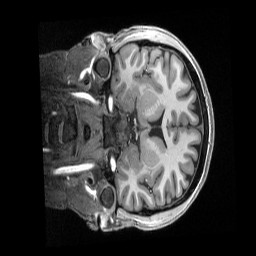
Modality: T1w
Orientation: coronal
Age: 24
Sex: male
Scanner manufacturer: siemens
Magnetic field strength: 3 T
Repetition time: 2.5 s
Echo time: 0.00296 s